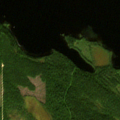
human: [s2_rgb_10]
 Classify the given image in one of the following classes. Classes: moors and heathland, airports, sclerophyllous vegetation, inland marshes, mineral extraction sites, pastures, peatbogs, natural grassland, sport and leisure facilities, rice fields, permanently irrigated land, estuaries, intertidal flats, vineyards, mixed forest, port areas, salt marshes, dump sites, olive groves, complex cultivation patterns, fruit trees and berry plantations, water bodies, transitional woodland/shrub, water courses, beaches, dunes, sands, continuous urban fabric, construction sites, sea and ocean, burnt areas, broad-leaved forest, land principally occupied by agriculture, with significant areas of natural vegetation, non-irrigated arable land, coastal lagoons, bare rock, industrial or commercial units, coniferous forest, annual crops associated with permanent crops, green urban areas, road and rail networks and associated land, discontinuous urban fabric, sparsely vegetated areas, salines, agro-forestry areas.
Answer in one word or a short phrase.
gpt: coniferous forest, mixed forest, transitional woodland/shrub, water bodies